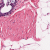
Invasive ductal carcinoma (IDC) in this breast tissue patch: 0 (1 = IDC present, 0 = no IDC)